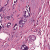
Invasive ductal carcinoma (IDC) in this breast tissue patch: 1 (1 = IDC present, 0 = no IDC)